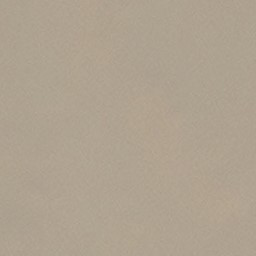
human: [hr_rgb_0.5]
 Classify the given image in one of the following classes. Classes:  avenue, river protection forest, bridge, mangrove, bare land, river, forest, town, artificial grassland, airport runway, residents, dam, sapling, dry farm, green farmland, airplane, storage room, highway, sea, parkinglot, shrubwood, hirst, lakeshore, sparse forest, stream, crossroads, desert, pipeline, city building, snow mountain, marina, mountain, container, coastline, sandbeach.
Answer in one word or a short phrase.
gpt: desert